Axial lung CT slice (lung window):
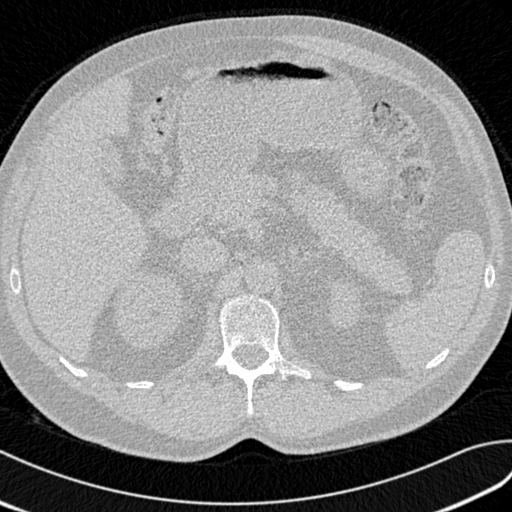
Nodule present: no